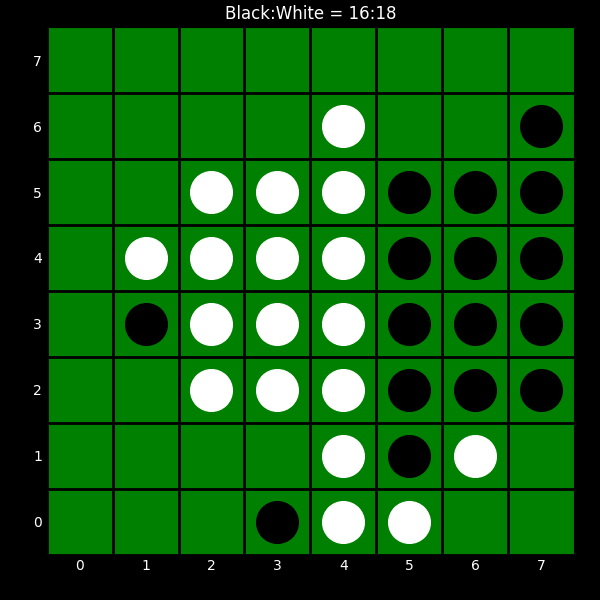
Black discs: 16
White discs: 18